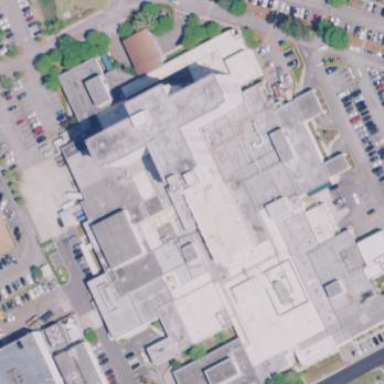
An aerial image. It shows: Hospital.